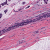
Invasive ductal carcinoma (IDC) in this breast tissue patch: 1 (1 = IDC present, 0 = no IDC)